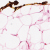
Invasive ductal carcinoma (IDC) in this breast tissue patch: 0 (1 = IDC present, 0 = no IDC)